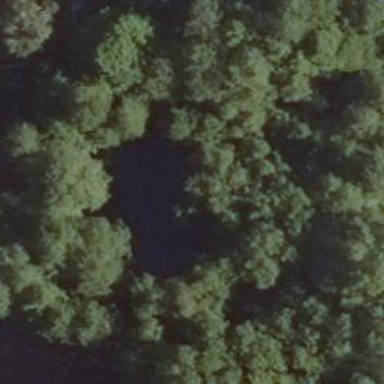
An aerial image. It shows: Serene pond surrounded by nature.